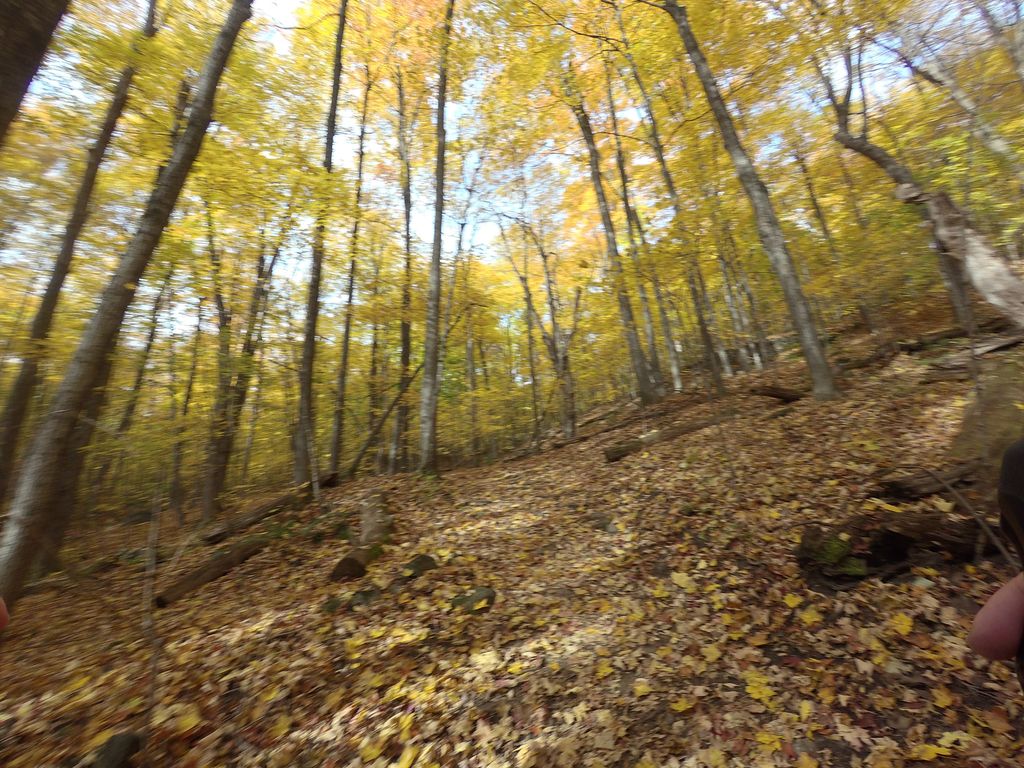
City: ottawa-gatineau